Interaction volume radius: 10 \u00c5
Interaction volume height: 25 \u00c5
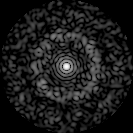
Disorder parameter: 0.8318